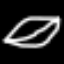
Label: leaf